Question: I purchased a new macbook and I am now working on getting my apps to run on a 64bit mac.
However I haven't been able to remove the default menubar.
Is there anyway to change my app name from Electron to something else within Electron via app.js so I don't see Electron in Finder (revert to screenshot for better understanding)? Is there any way to remove the edit, view window, and help menus?

:
'''
{
"name": "hello",
"version": "1.0.0",
"description": "",
"main": "app.js",
"scripts": {
"start": "electron ."
},
"author": "",
"license": "ISC",
"devDependencies": {
"electron-prebuilt": "^0.33.0"
}
}
'''
:
'''
var app = require("app"),
BrowserWindow = require("browser-window");
app.on("ready", function() {
var mainWindow = new BrowserWindow({
toolbar: false,
"skip-taskbar": true,
"auto-hide-menu-bar": true,
width: 800,
height: 600
});
mainWindow.loadUrl("file://" + __dirname + "/index.html");
mainWindow.setMenuBarVisibility(false);
mainWindow.setAutoHideMenuBar(true);
mainWindow.openDevTools();
});
'''
:
'''
<!DOCTYPE html>
<html>
<head>
<meta charset="UTF-8">
<title>Hello</title>
</head>
<body>
Hello world!
</body>
</html>
'''
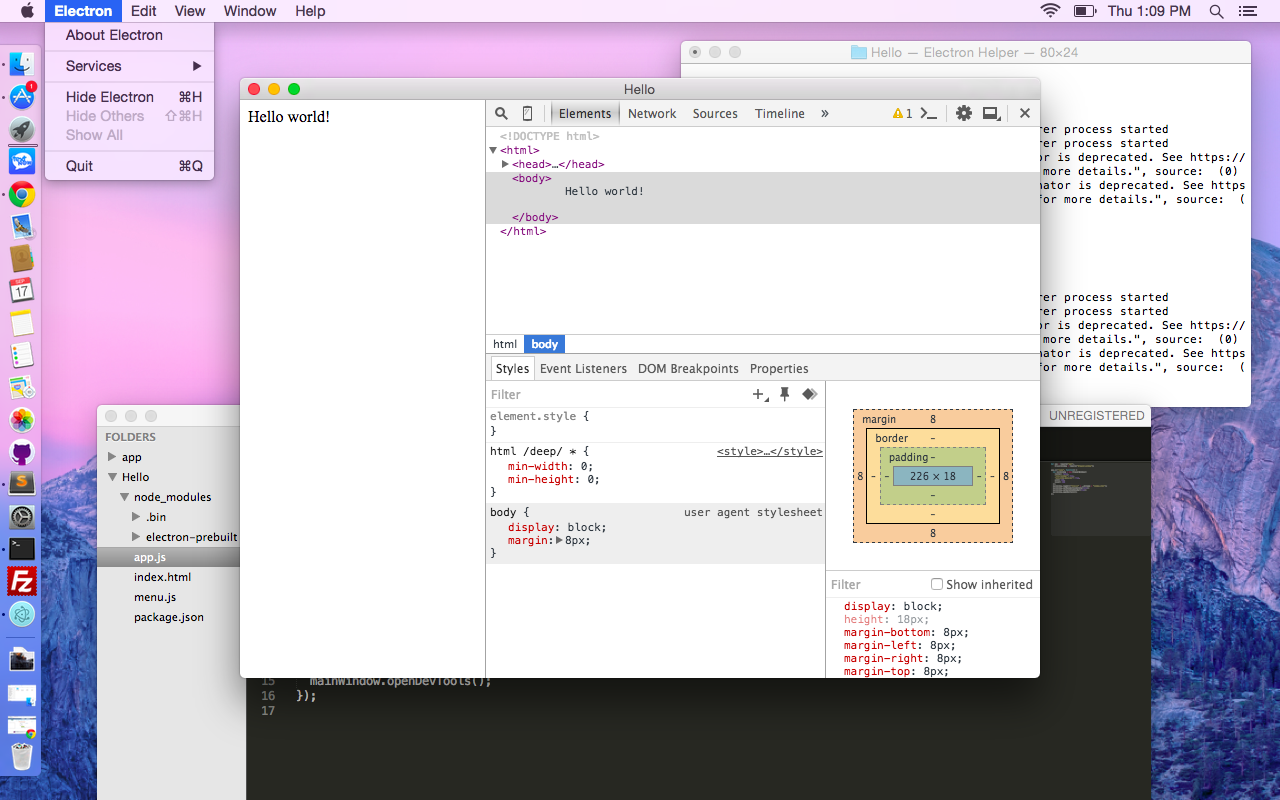
Answer: I got same problem here with my electron app
I tried 'mainWindow.setMenu(null);' but it didn't work
but I noticed that when app is running, there was an electron icon show in the dock which is your app
I think maybe this is the point to cause the problem here
just give it a try
'''
app.dock.hide();
'''
<URL>
there you go
<URL>
after hide dock icon, you app no longer have default functions of ApplicationMenu or dockMenu, such as Quit, About, Hide etc...
so you can consider about give your app a <URL>